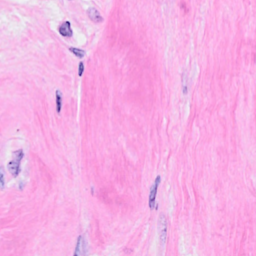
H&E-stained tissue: Breast